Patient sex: M
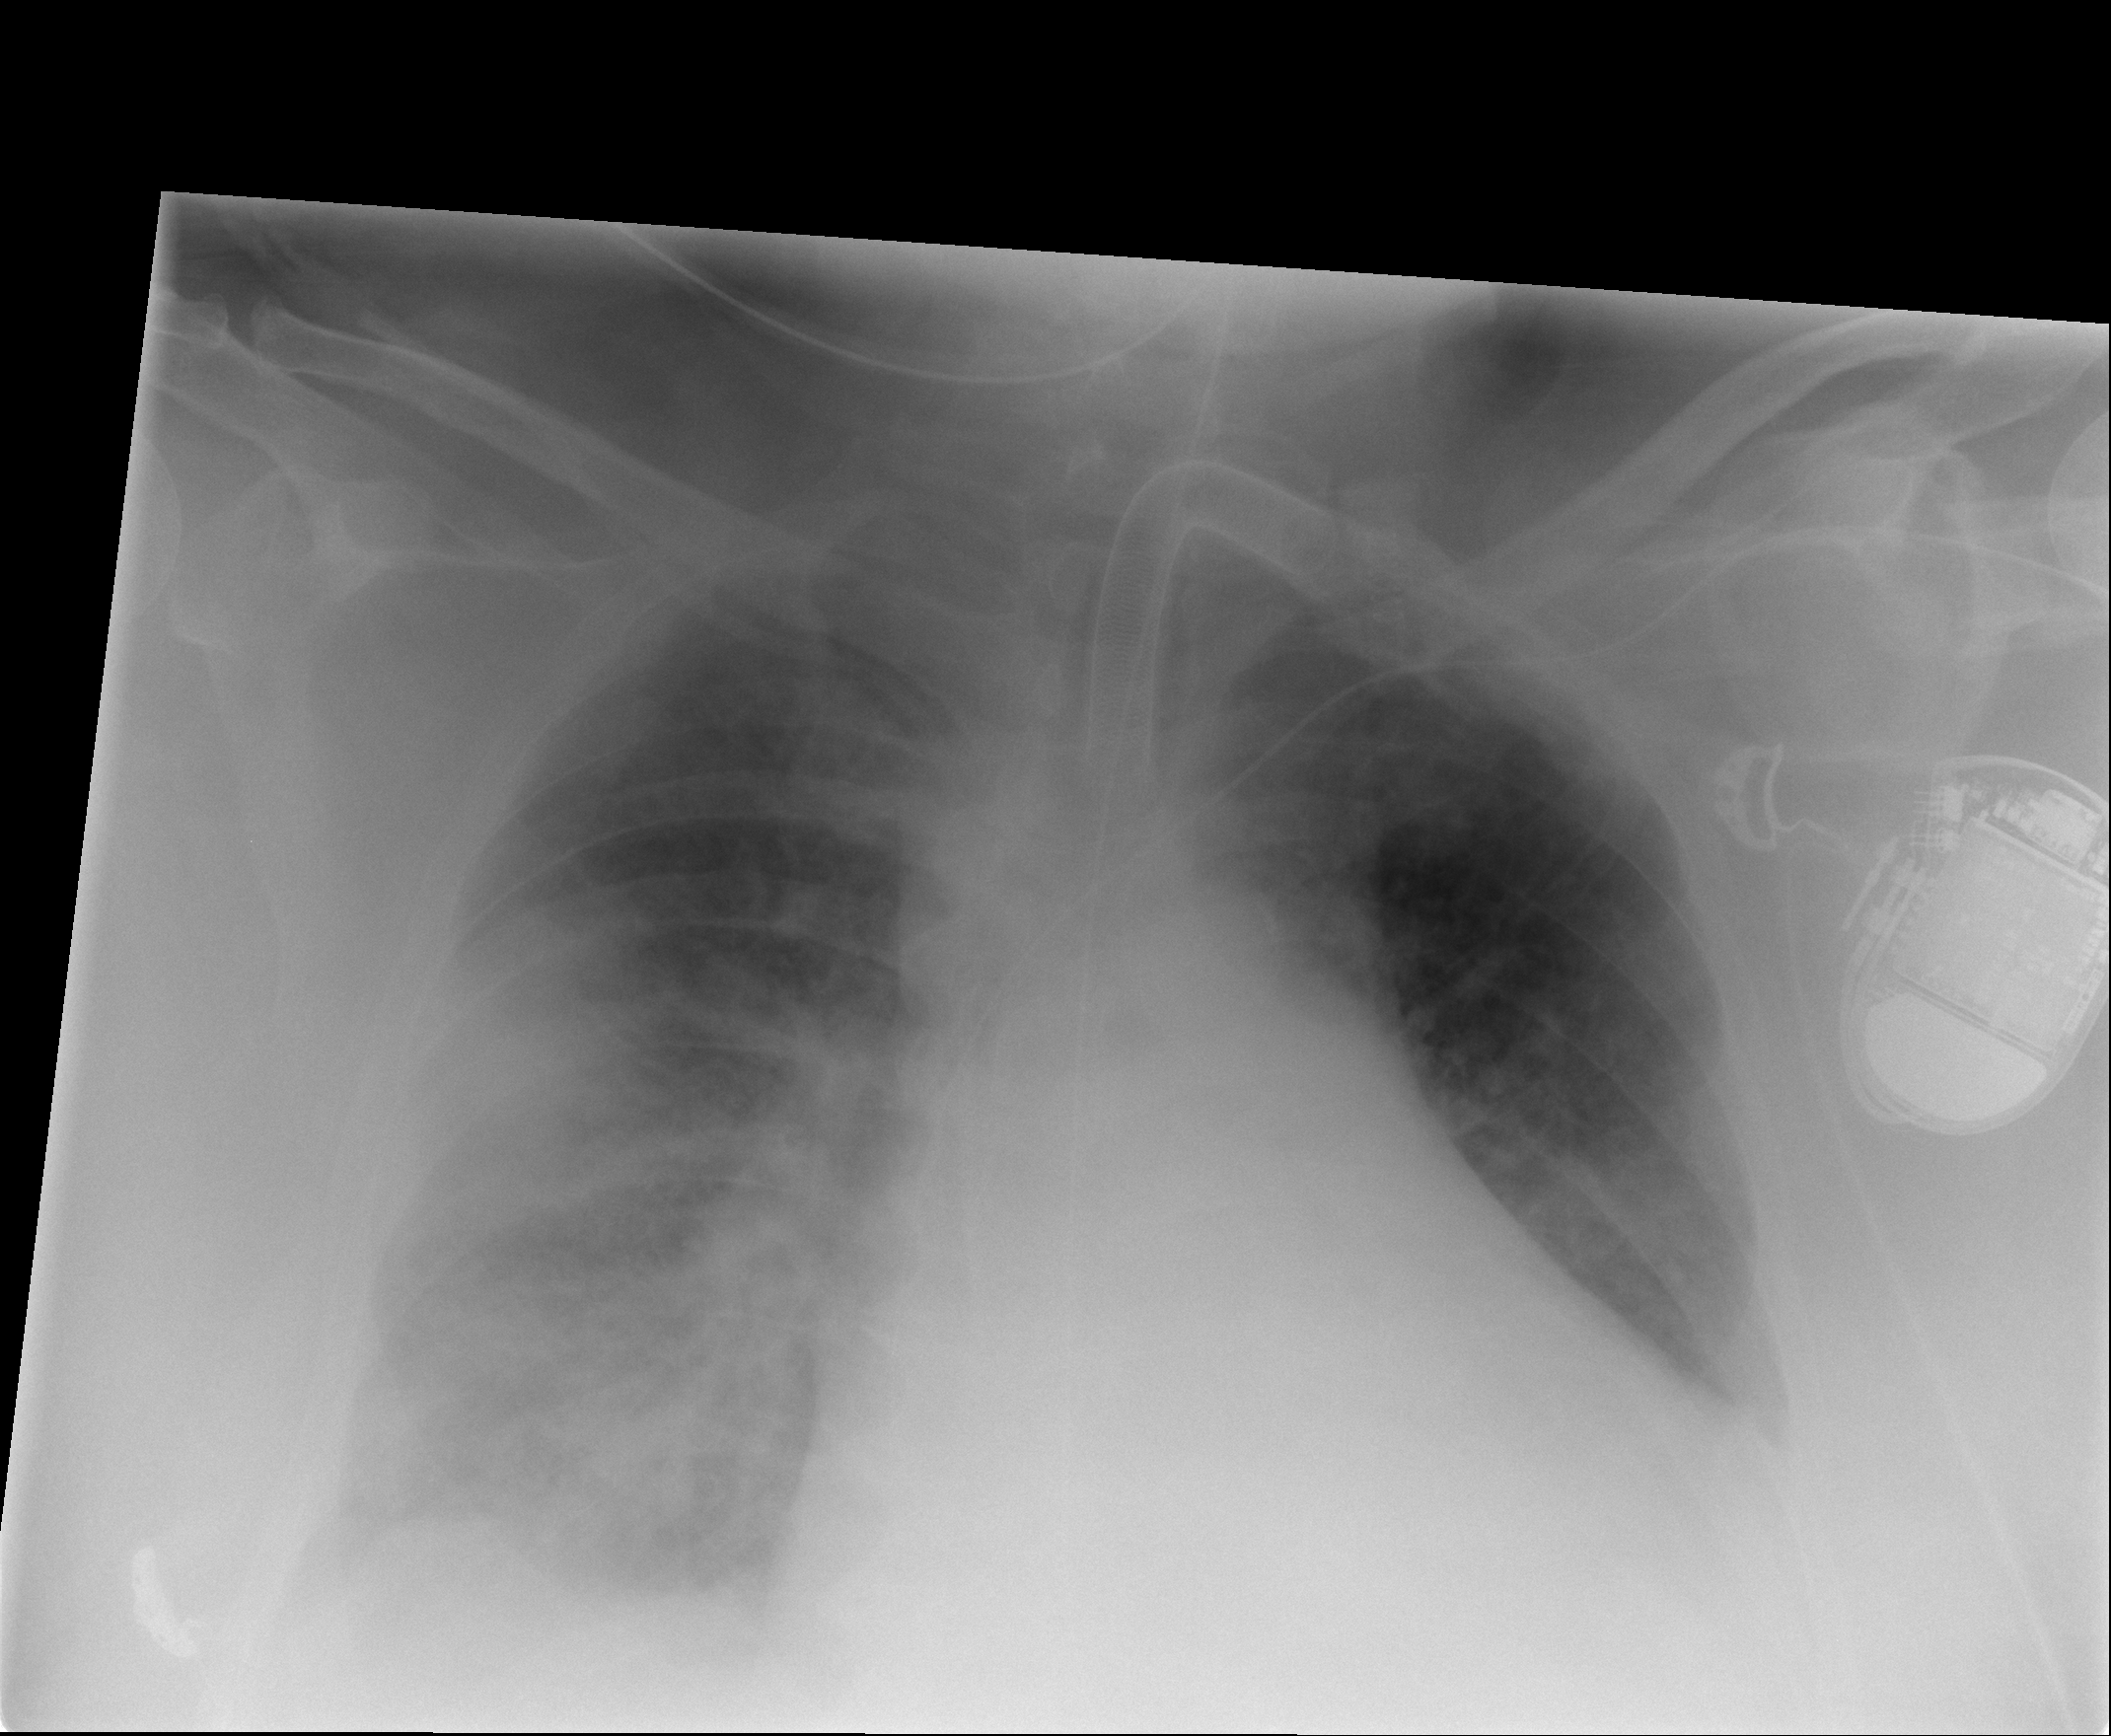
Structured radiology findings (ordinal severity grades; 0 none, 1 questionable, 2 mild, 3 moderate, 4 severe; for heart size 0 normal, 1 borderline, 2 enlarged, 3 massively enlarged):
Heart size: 2
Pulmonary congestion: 3
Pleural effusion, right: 3
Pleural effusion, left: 2
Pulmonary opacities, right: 3
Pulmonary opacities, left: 2
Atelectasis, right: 3
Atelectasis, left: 2